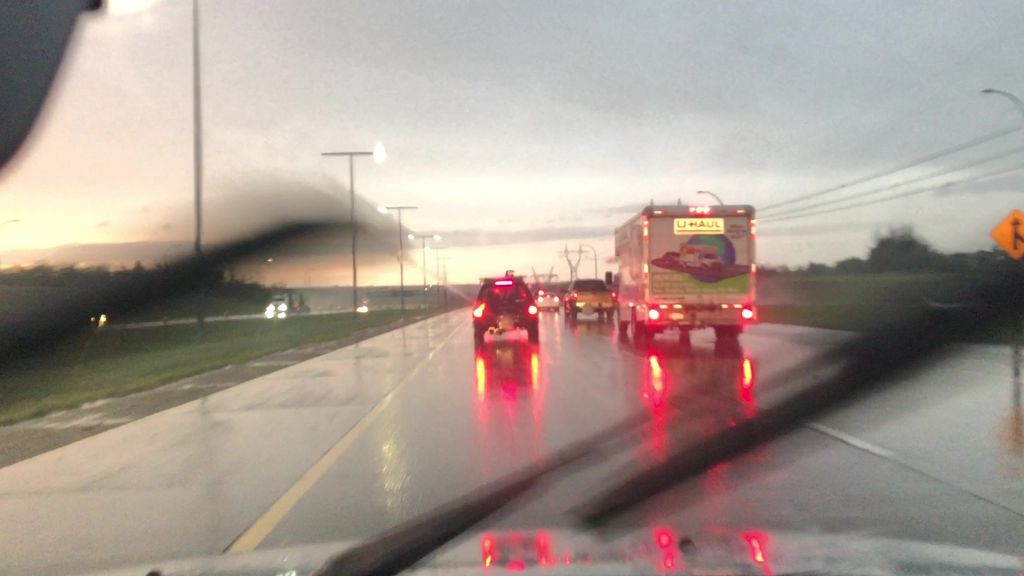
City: edmonton